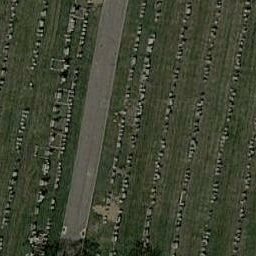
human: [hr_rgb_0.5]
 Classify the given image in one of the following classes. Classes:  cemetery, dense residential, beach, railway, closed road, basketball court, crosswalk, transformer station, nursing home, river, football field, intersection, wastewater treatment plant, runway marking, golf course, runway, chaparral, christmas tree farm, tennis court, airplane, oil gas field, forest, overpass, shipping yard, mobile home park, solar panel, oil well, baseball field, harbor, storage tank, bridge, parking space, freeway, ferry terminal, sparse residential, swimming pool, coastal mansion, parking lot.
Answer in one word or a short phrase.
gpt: cemetery